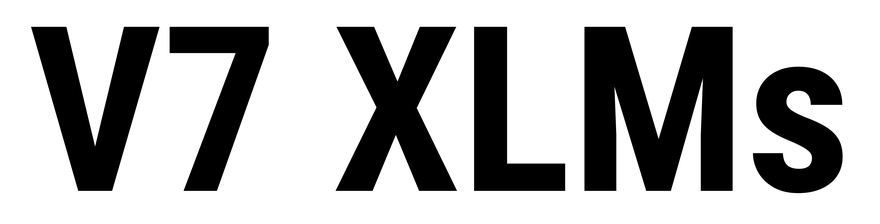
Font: Roboto_Condensed_Bold